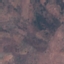
Label: HerbaceousVegetation